Question:
I'm trying to make it so when you hit the Select button, it always alerts whatever the the blue highlighted div is over. How do I make it so it is always the case that the item under the blue is selected?
In the picture's case, it would alert "stale" if it works how I ideally am trying to get it to work
This is what I have right now, and it doesn't alert anythings
'''
$('#selectButton').click( function() {
alert($('#myAdjSelect option:selected').val());
});
'''
And the code for the lists is as follows
'''
<div class="control-group">
<div class="controls">
<div style="width:540px;height:16px;border:2px solid blue;position:absolute;margin-top:38px;background-color:rgba(0,0,255,.3)"></div>
<select multiple="multiple" id="myAdjSelect" class="input-xlarge" style="height:100px">
</select>
<select multiple="multiple" id="myNounSelect" class="input-xlarge" style="height:100px">
</select>
<button type="button" id="selectButton" name="selectButton" class="btn btn-primary">Select</button>
</div>
</div>
'''
I am trying to get it to select without having to click, any ideas on how I might accomplish this?
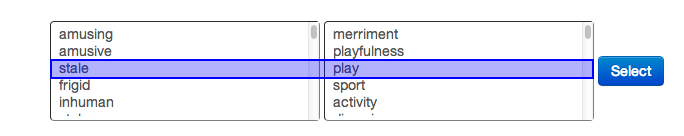
Answer: you'll need to briefly hide the blue overlay div, and get the element under the div.
if you give the overlay div a class or id this would be a bit easier.
'''
$('#selectButton').click( function() {
var overlay = $('#overlayDiv');
var pos = overlay.position();
overlay.hide();
element = document.elementFromPoint( pos.left + 5, pos.top + 5 );
overlay.show();
alert($(element).val());
});
'''
We've added a bit to the position to make sure we're inside the overlay. Rather than using a margin to position the overlay, you may be better off using the 'top' property. If you want the element from the second select list, add an offset to the left position and fetch that element in the same manner. <URL>